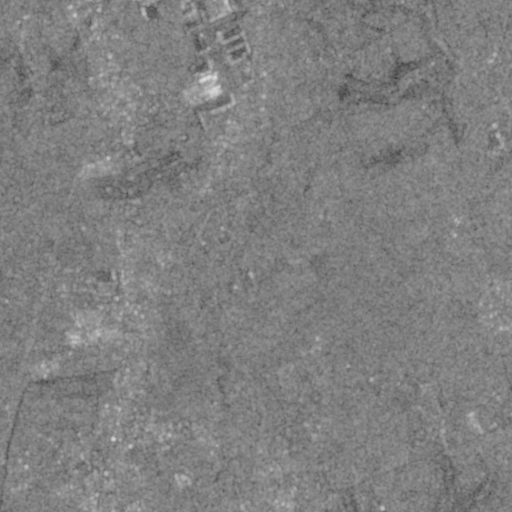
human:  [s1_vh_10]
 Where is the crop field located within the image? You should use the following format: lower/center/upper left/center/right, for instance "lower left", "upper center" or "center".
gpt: The crop field is located in the lower left of the image.
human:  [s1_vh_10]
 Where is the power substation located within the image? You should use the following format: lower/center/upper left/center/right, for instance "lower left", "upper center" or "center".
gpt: The power substation is located in the upper left of the image.
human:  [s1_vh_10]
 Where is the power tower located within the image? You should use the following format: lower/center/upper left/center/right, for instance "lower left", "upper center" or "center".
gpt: The power tower is located in the lower right of the image.
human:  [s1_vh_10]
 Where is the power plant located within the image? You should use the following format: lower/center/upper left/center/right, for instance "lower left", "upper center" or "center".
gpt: There is no power plant in the image.

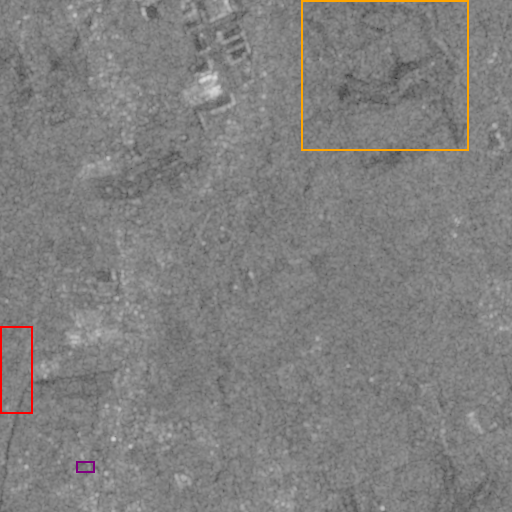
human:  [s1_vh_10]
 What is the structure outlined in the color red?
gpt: The structure outlined in red is a crop field.
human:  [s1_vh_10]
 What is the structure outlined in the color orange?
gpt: The structure outlined in orange is a park.
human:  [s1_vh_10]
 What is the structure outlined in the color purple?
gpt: The structure outlined in purple is a parking lot.
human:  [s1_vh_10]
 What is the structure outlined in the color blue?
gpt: There is no blue outline.